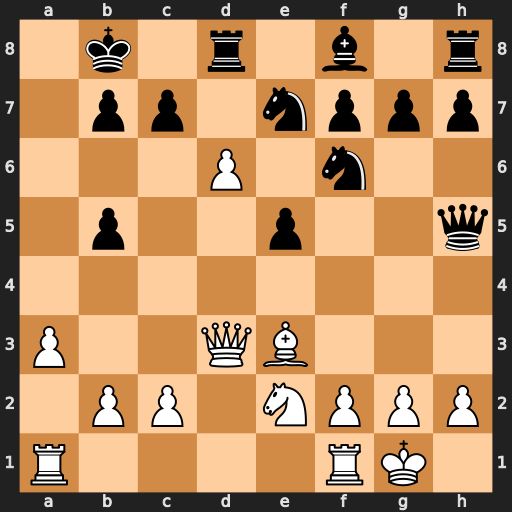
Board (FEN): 1k1r1b1r/1pp1nppp/3P1n2/1p2p2q/8/P2QB3/1PP1NPPP/R4RK1
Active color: w
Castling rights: -
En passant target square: -
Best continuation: dxc7+ Kxc7 Bb6+ Kxb6 Qxd8+